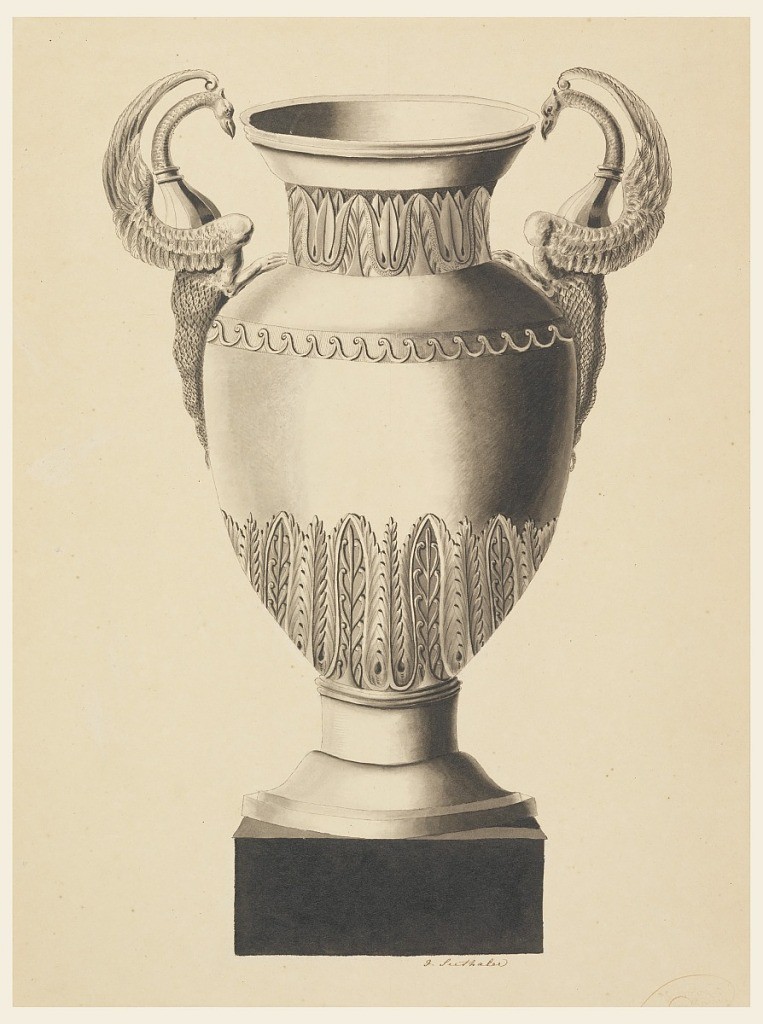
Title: Design for a Vase
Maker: Joseph Anton Seethaler II, German, 1799–1868
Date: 1827–35
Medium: Pen and black ink, brush and wash on paper
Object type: Drawing
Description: On a wooden plinth, calyxes surround the lower part of the body, a wave motif on shoulder, leaves on neck; two handles made up of griffins.